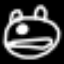
Label: frog